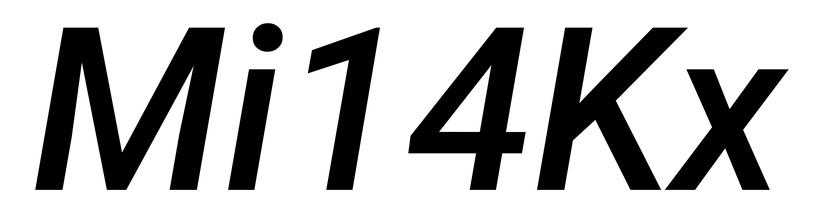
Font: Roboto-Italic_Medium_Italic